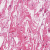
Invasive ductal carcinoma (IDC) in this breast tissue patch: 0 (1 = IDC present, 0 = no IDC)